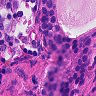
Metastatic tissue present: yes